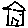
Label: house